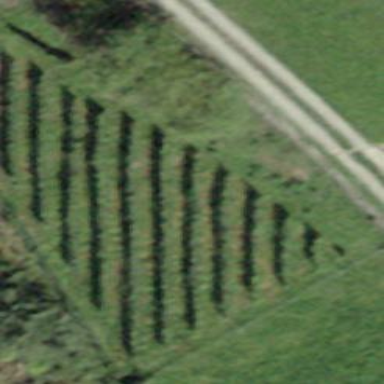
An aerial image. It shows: Vineyard with grape crops.